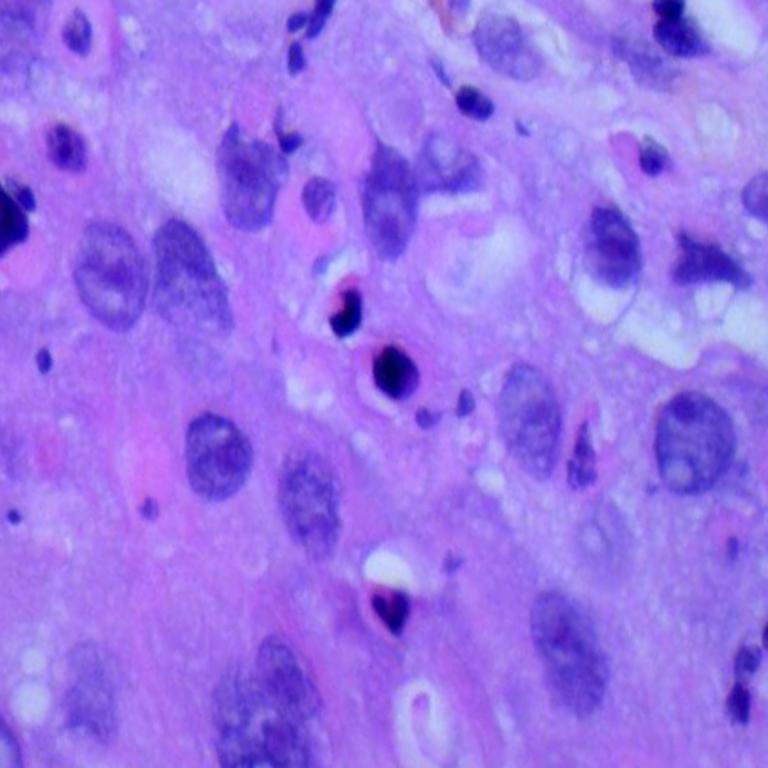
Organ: lung
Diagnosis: squamous carcinomas